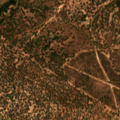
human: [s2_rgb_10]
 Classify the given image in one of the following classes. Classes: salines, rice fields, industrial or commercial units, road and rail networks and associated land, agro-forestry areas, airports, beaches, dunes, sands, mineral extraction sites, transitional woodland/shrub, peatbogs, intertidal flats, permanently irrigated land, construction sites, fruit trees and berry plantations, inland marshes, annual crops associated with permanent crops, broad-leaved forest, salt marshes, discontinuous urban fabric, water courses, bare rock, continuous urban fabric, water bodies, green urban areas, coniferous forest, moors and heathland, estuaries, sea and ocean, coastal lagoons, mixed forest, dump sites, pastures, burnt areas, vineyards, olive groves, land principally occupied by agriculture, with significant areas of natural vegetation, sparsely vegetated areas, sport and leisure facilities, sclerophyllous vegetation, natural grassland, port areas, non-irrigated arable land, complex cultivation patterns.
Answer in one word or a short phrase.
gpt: rice fields, agro-forestry areas, coniferous forest, mixed forest, transitional woodland/shrub